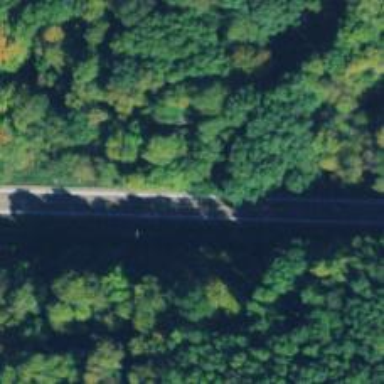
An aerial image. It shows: Asphalt road classified as primary highway.